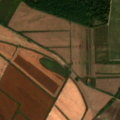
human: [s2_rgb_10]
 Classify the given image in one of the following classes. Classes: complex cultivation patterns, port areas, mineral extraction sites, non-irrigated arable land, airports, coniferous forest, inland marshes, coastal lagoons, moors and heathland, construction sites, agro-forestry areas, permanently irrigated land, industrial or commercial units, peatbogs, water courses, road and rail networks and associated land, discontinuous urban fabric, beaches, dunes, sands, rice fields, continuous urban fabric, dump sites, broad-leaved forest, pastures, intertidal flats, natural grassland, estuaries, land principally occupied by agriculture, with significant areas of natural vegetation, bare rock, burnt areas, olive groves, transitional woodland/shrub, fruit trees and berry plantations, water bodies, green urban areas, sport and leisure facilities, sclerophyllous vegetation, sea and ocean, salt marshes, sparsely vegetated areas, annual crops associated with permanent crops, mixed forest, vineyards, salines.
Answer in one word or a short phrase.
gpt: non-irrigated arable land, fruit trees and berry plantations, broad-leaved forest